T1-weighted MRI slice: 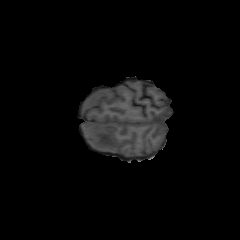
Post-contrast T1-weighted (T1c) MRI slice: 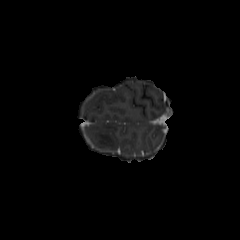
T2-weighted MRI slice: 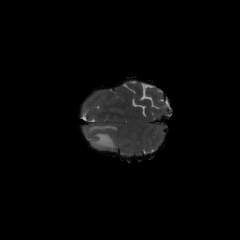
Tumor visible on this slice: yes